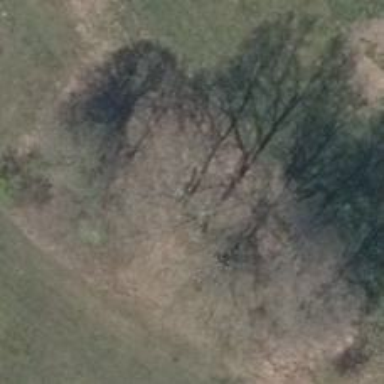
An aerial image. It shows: Row of deciduous broadleaved trees.